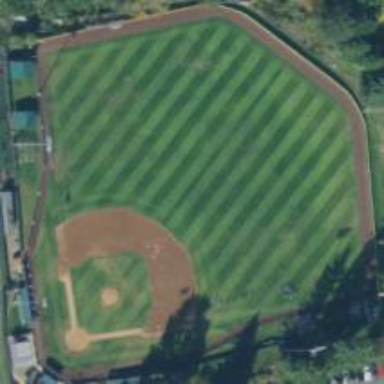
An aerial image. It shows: Baseball pitch for leisure and sports activities.